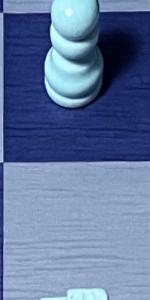
Label: Empty